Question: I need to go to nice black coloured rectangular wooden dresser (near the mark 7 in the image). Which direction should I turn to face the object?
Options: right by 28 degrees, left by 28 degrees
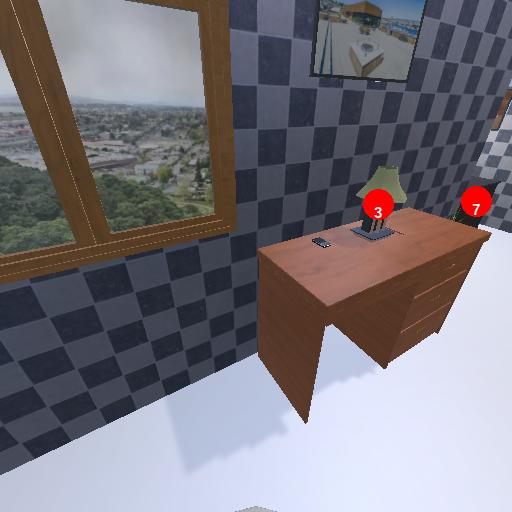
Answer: right by 28 degrees